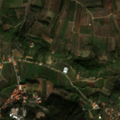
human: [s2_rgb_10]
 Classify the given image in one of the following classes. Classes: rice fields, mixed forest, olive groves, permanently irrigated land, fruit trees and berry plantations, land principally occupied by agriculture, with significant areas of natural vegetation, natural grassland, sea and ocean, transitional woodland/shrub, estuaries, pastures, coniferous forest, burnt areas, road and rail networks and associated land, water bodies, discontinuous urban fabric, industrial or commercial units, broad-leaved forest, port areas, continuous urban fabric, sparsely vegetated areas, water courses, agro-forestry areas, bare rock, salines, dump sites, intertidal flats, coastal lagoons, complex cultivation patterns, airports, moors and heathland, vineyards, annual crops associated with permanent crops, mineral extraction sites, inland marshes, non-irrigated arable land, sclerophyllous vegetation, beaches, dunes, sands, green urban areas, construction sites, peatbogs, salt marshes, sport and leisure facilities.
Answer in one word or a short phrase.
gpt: discontinuous urban fabric, fruit trees and berry plantations, complex cultivation patterns, land principally occupied by agriculture, with significant areas of natural vegetation, mixed forest